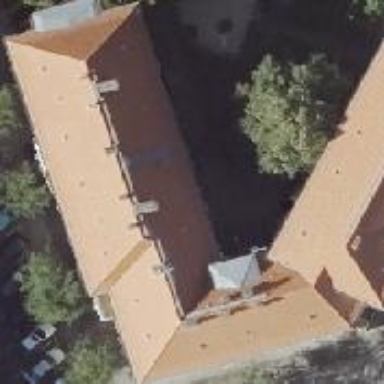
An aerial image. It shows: Charming apartment building with red hipped roof.